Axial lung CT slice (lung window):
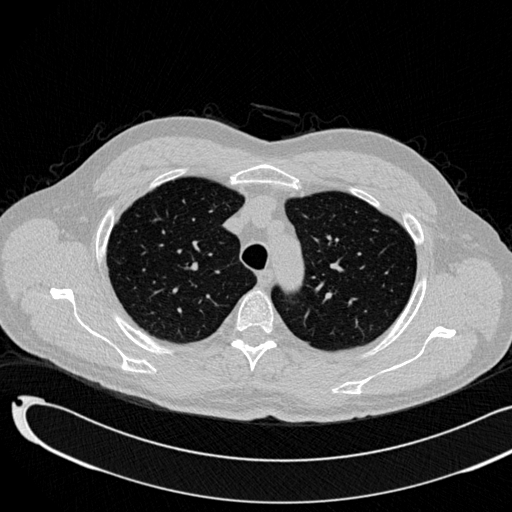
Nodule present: no